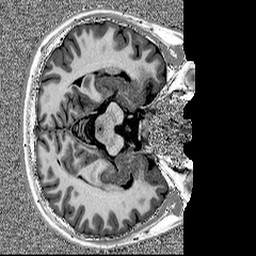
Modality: MP2RAGE
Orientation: axial
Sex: male